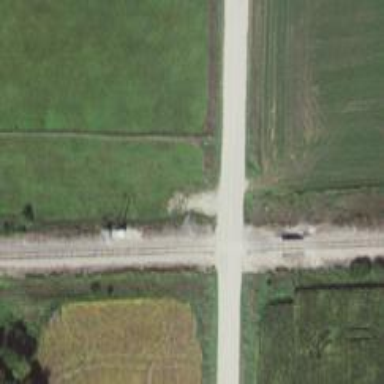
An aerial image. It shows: Level crossing with saltire marking.